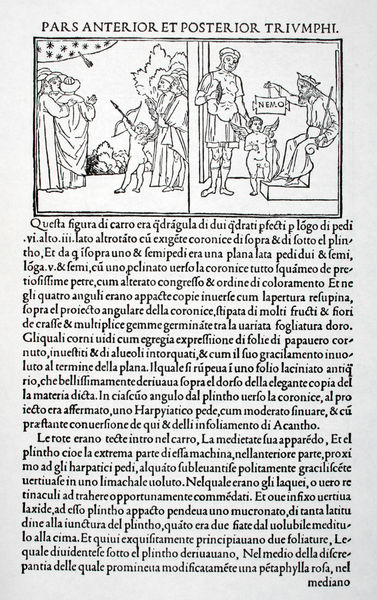
Titel: Hypnerotomachia Poliphili, Pars Anterior et Posterior Triumphi (Nemo)
Institution: (Seriendruck)
Schlagwörter: baum, flügel, gott, held, himmel, kämpfer, mann, nackt, weiß, bäume, frauen, menschen, sitzen, frau, hut, männer, rücken, schwarz, zeichnung, wolke, muster, mensch, rahmen, stehen, bild, busch, büsche, boden, figur, gewänder, kind, vater, blatt, krone, renaissance, kinder, engel, putto, holzschnitt, schrift, bilder, papier, bogen, italien, zwei, stab, grafik, graphik, rand, figuren, kaiser, könig, papst, thron, stufe, junge, schild, waage, greis, buch, rechteck, stern, druck, schwarzweiss, sterne, stich, seite, illustration, text, buchstabe, buchstaben, soldat, holzdruck, überschrift, literatur, worte, herrscher, rüstung, buchseite, triumph, harnisch, mittelalter, krieger, herrscherstab, amor, putten, david, turban, allegorien, putti, pfeil, nachher, vorher, handschrift, pfeile, schießen, zepter, cupido, szepter, vergangenheit, baltt, zeichnungen, latein, lateinisch, nero, wörter, italienisch, tiefdruck, illustrationen, kosmos, siegen, vor, seitenzahl, abhandlung, bildpaar, pfel, saul, buchmalerai, buchsite, ich sehe nichts von dem bild, muchmalerei, pamplet, pampleth, wagge, pars, nemo, pars anterior et posterior trivmphi, #männer, laltein, tropn, lateinallegorie, mediano